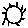
Label: sun